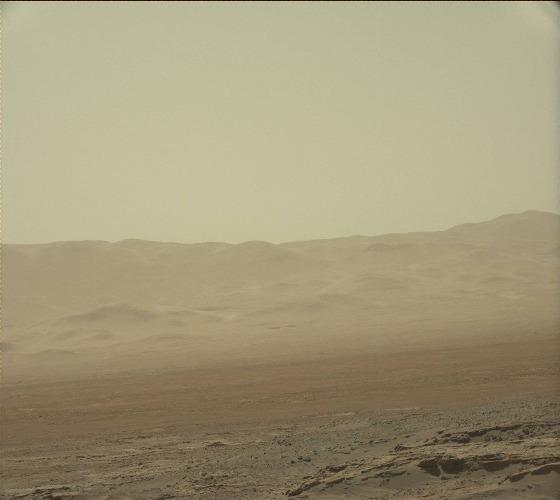
Terrain classes present: Bedrock, Gravel / Sand / Soil, Shadow, Sky / Distant Mountains